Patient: sex M, age 51
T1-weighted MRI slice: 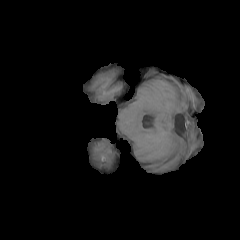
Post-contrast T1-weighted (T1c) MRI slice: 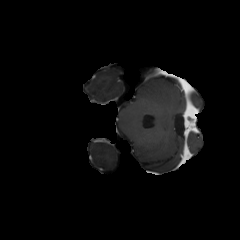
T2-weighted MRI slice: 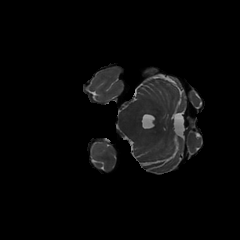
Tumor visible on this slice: no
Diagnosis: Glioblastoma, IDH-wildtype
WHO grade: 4